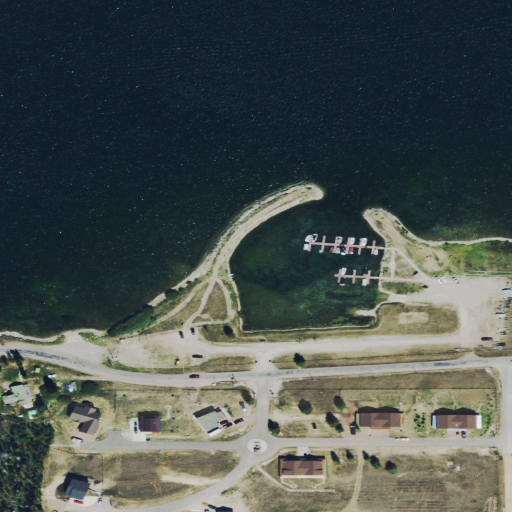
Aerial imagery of cape in Montana named Dentons Point containing open water, shrub, low intensity development, evergreen forest, open development, grassland, herbaceous wetlands, medium intensity development, and high intensity development